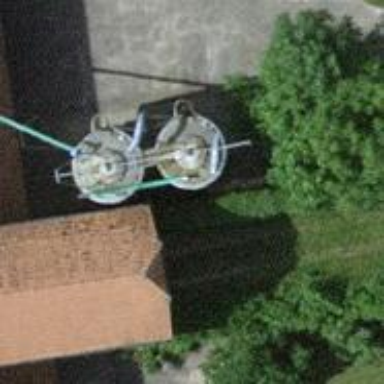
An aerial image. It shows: Silo.